Question: This is a class, which I need to have an object from it to call its method.
'''
public abstract class FileInputFormat<K, V> extends InputFormat<K, V> {
// ...
protected long computeSplitSize(long blockSize, long minSize,
long maxSize) {
return Math.max(minSize, Math.min(maxSize, blockSize));
}
// ...
}
'''
I tried this:
'''
FileInputFormat<K, V> test = new FileInputFormat<K, V>();
'''
but it shows errors.
What should I do?
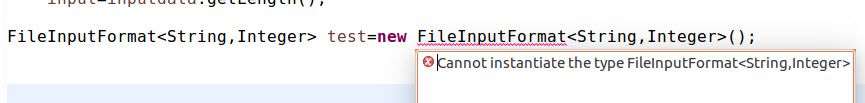
Answer: You want to instantiate an object of a class, so you have to provide some types in place of 'K' and 'V', for example:
'''
FileInputFormat<Integer, String> test=new FileInputFormat<Integer, String>();
'''